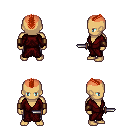
a pixel art fantasy rpg character, male body template, human, tanned skin, red robe, metal pants, red short mohawk hairstyle, leather bracers, dagger, four views (front, back, left, right), 2x2 character sprite sheet, small pixel art, hard edges, no anti-aliasing